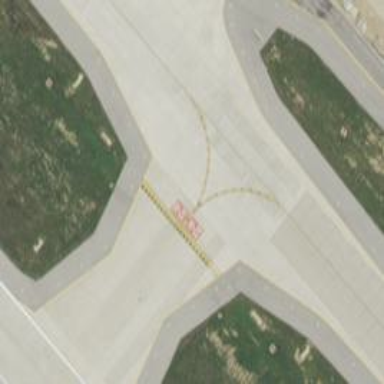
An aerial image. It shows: View of taxiway at the airport.